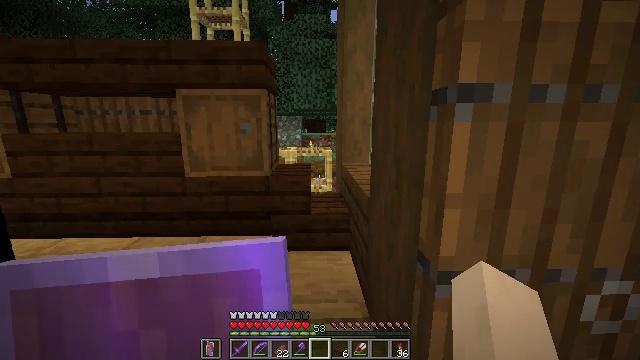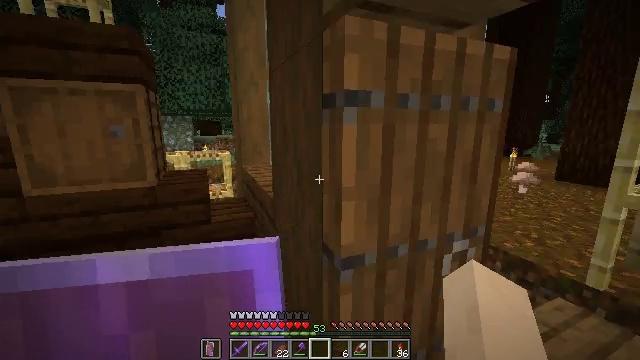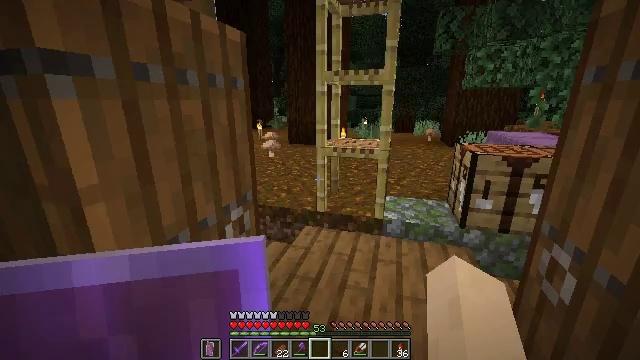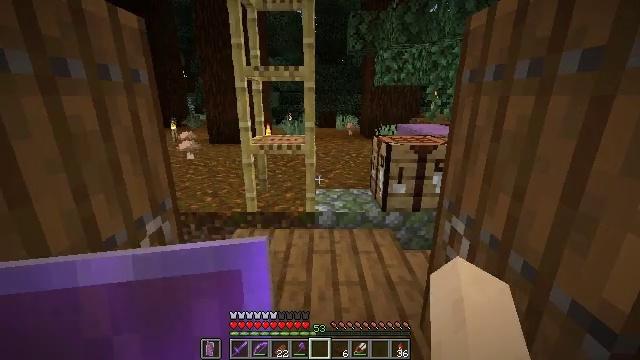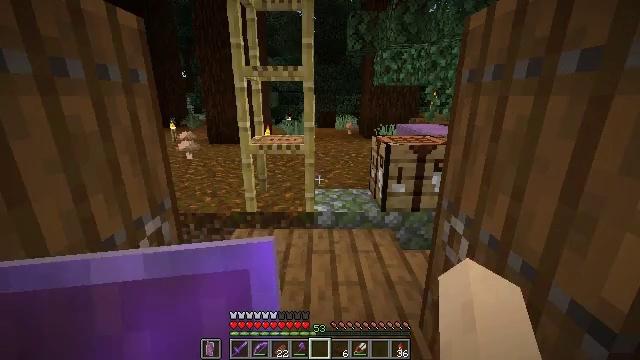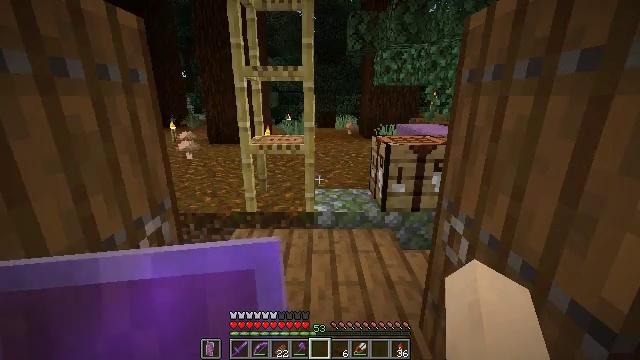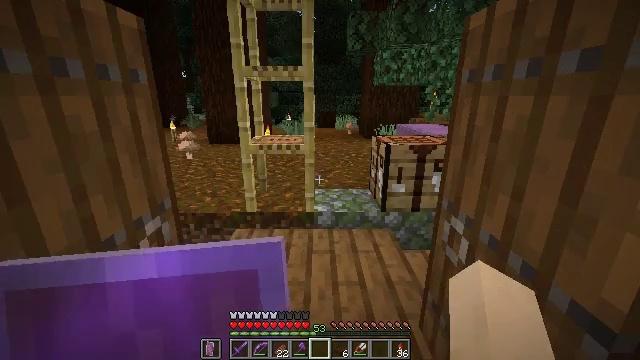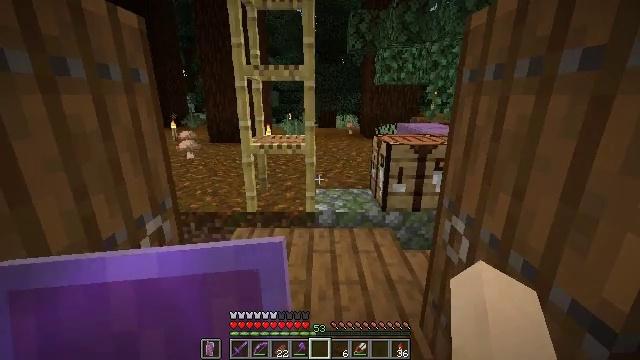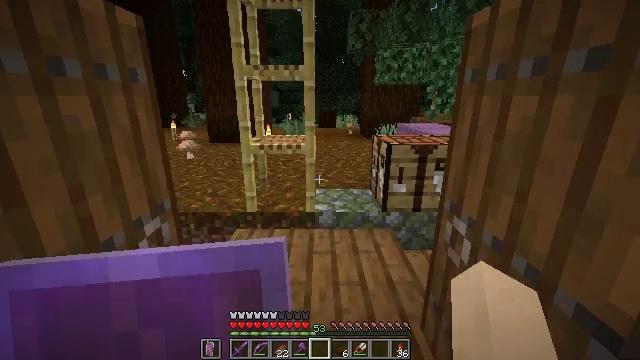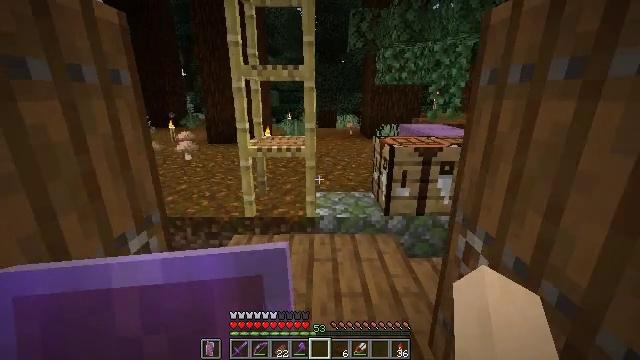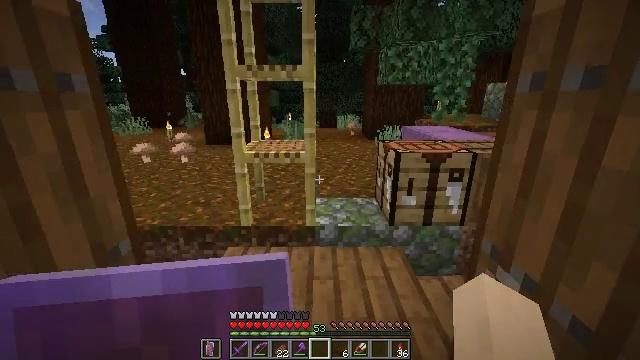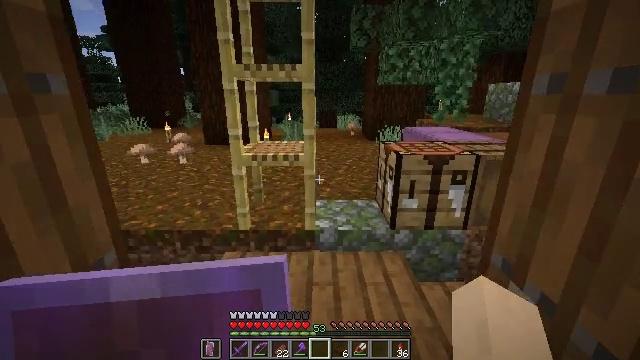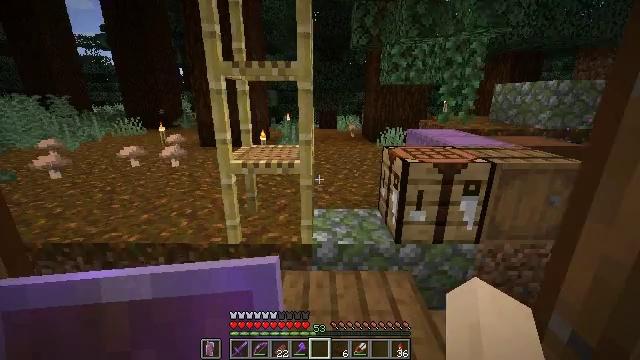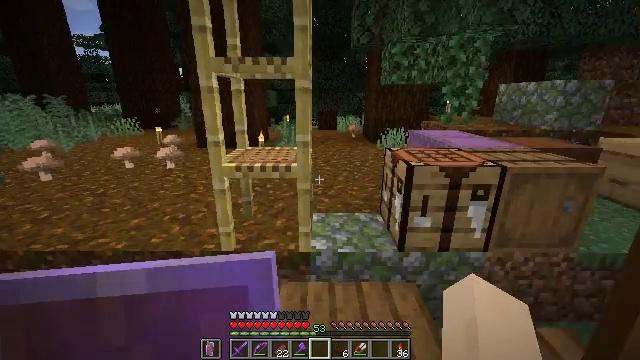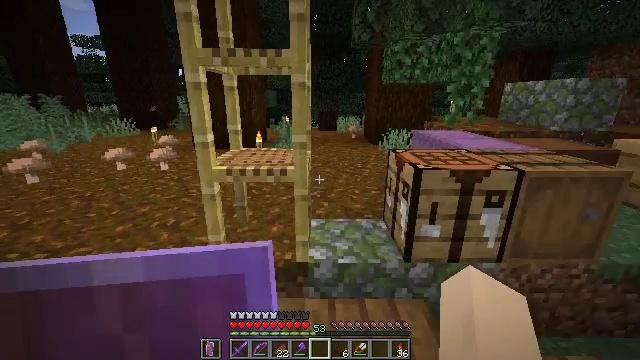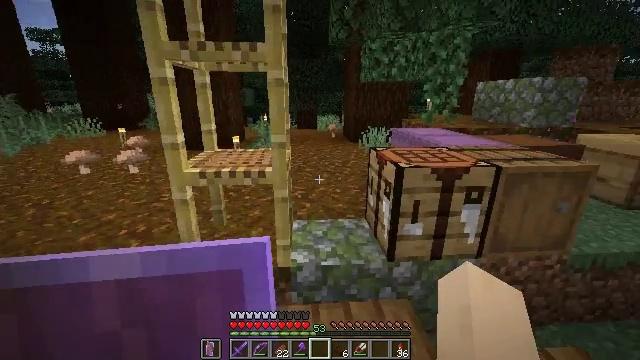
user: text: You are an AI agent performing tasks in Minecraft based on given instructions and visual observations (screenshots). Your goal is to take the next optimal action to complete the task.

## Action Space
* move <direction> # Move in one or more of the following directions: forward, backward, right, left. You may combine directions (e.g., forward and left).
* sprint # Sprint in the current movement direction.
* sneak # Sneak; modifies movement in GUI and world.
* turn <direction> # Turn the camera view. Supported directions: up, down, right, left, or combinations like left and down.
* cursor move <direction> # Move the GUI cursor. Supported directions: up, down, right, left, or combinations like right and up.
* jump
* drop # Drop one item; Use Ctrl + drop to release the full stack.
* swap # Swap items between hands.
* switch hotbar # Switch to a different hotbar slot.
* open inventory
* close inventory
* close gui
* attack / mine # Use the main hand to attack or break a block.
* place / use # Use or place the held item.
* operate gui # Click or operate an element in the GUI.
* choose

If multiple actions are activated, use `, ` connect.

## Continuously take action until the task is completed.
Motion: motion action
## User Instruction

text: Remove the dark oak stairs from the build.
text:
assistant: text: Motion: turn right
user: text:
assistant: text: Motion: turn right and down
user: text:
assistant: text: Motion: turn right
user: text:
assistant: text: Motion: no_op
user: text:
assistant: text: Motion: no_op
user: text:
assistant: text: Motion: no_op
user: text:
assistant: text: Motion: no_op
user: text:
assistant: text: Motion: move forward
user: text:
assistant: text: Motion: move forward
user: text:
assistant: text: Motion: move forward
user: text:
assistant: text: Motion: move forward
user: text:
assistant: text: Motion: move forward
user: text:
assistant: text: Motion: move forward
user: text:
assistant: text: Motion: move forward
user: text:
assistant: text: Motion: move forward, turn right
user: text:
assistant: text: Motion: turn right and down
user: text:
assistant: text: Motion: turn right and down
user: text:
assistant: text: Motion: turn right and down
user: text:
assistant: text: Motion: no_op
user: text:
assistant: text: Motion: no_op
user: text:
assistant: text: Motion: no_op
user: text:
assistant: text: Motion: no_op
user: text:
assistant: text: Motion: no_op
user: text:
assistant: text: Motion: no_op
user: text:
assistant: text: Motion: no_op
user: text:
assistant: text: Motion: no_op
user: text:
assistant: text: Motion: no_op
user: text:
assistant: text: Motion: no_op
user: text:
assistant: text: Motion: no_op
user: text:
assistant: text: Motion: no_op